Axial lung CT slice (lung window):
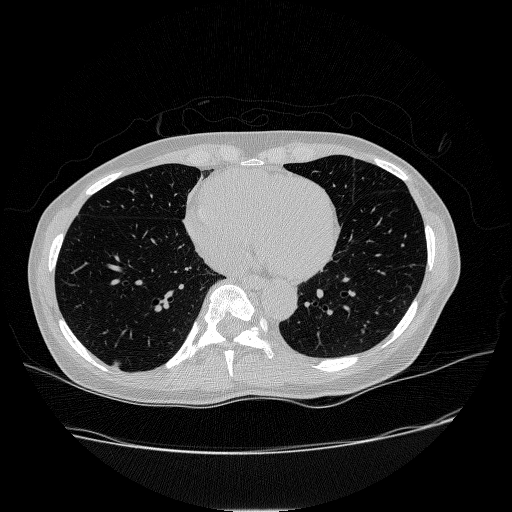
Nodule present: yes
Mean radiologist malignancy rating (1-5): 3